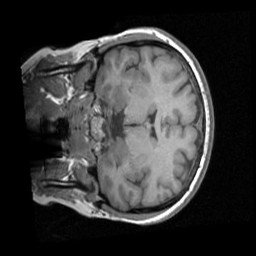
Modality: T1w
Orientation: coronal
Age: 25
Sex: female
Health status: healthy